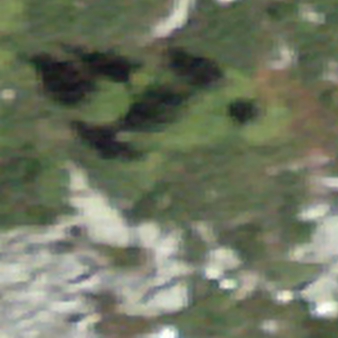
Label: other